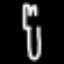
Label: fork